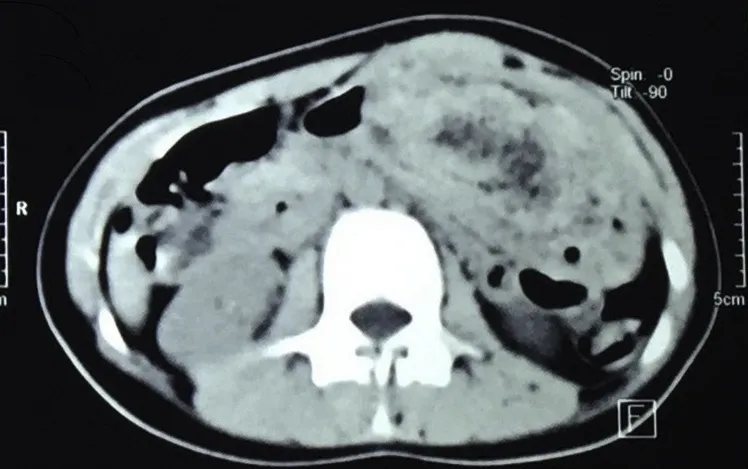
CT scan of the abdomen showing a large oval shaped intra-gastric mass with interspersed air.
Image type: radiology (ct)